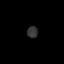
Tissue: skin
Cell type: Epithelial cells
Senescence score: 0.2361
Nuclear area (px): 121
Mean DAPI intensity: 52.62